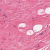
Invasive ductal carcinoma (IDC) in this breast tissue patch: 0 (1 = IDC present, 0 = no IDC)